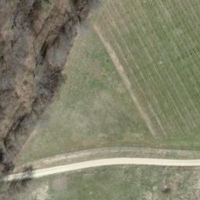
EUNIS habitat code: 40
Species observed at this site:
Vicia cracca